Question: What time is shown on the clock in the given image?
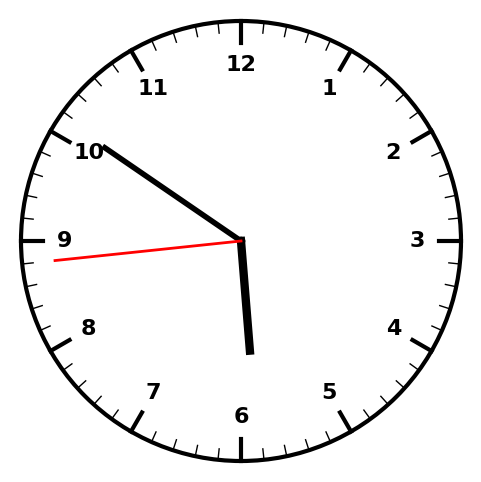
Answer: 05:50:44